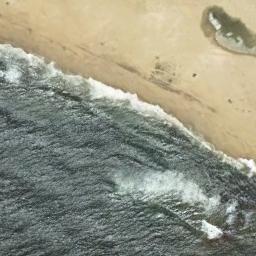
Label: beach